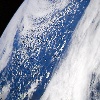
Label: cloud